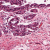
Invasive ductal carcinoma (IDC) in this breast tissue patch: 0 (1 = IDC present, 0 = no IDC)